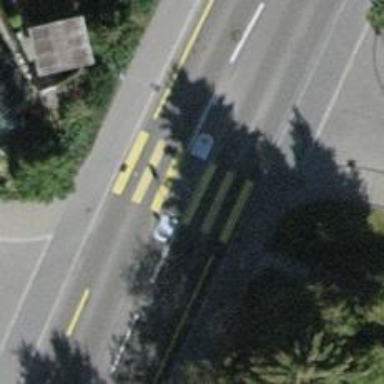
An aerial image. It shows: Marked zebra crossing on the road.